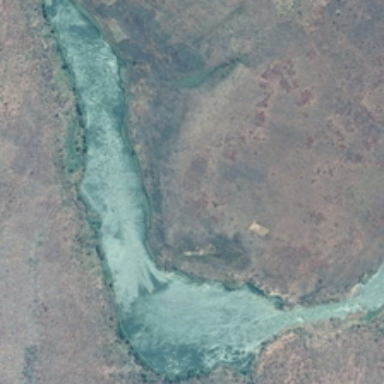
A crooked river flows through a large area .